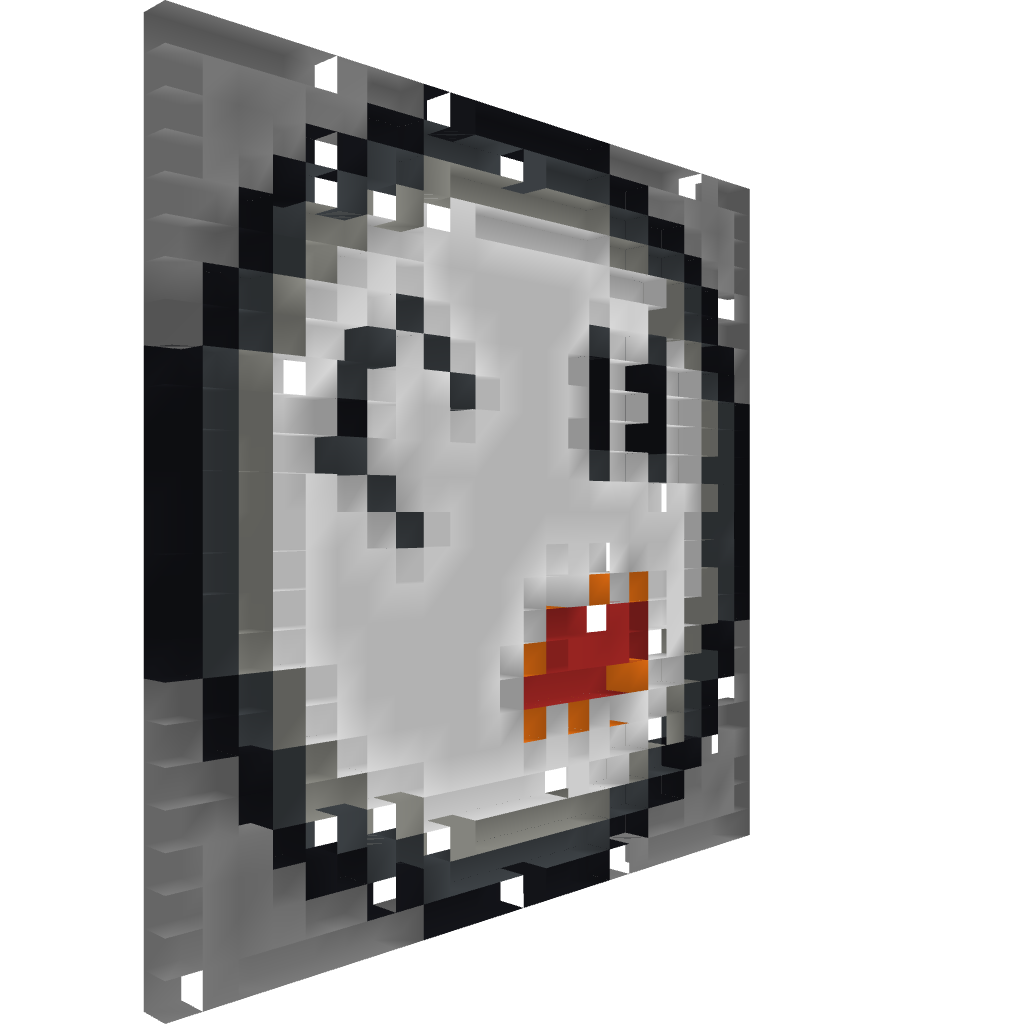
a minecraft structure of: Boo (Ghost)